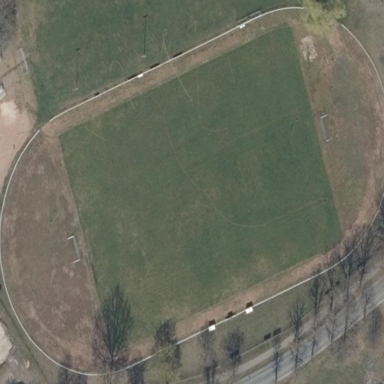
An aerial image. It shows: Multi-sport pitch with grass surface for leisure land activities.